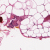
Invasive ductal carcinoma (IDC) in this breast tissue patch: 0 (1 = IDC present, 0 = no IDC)